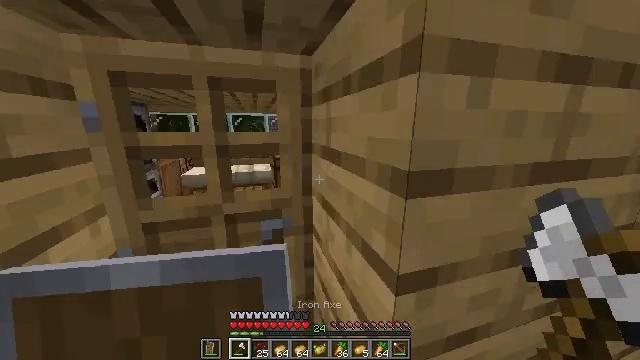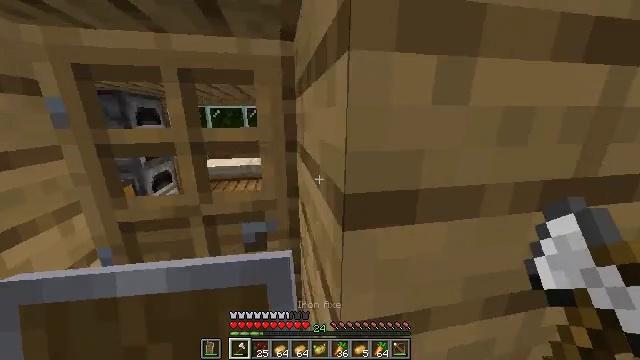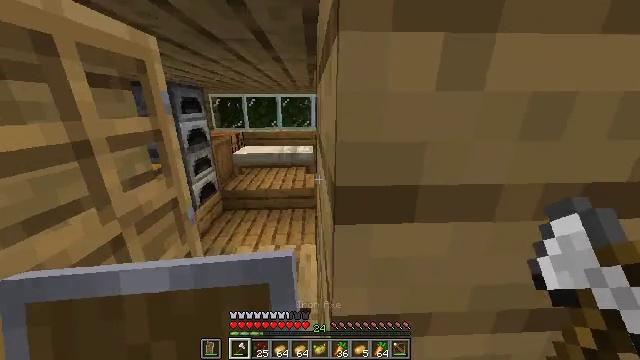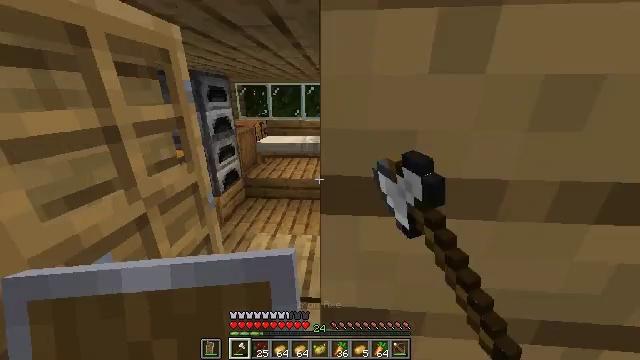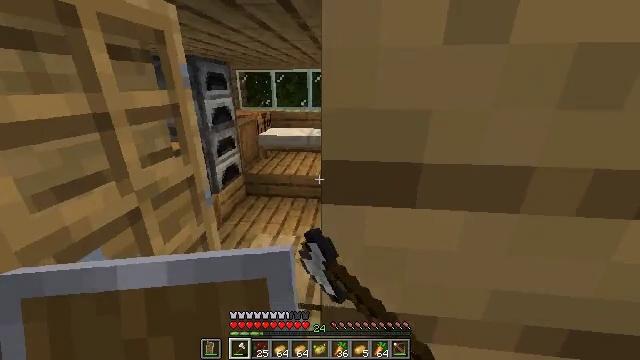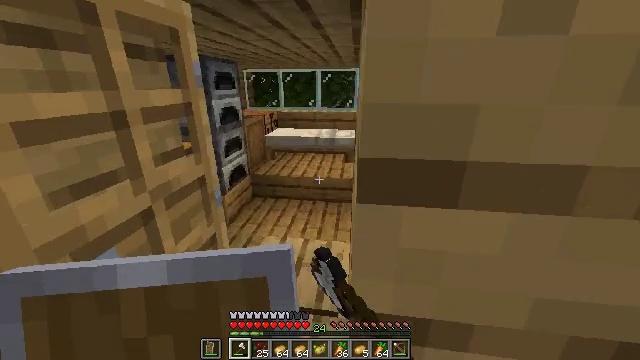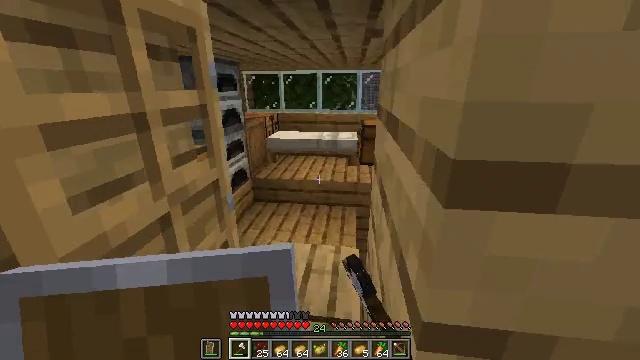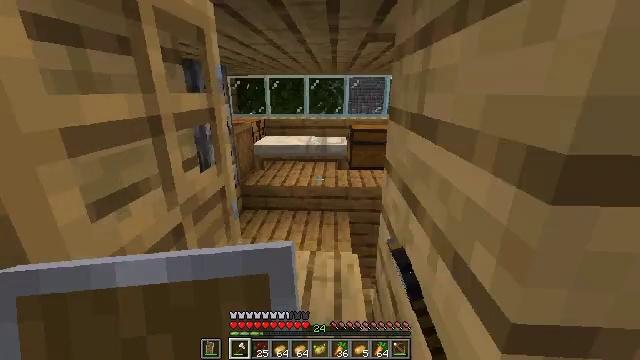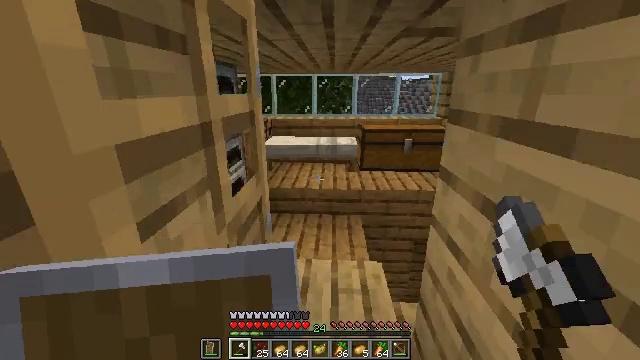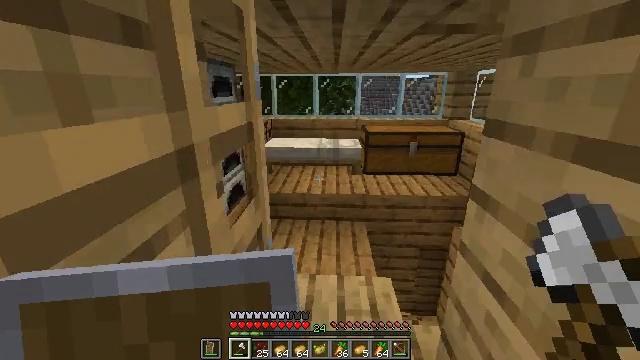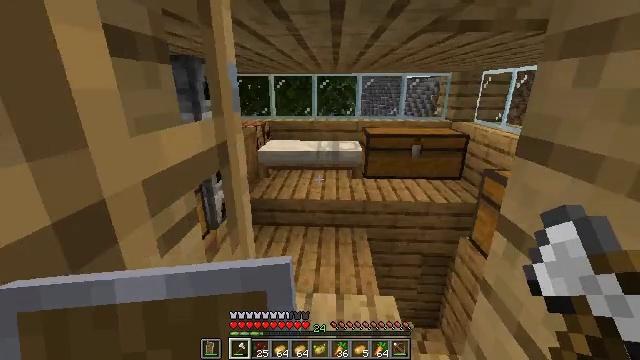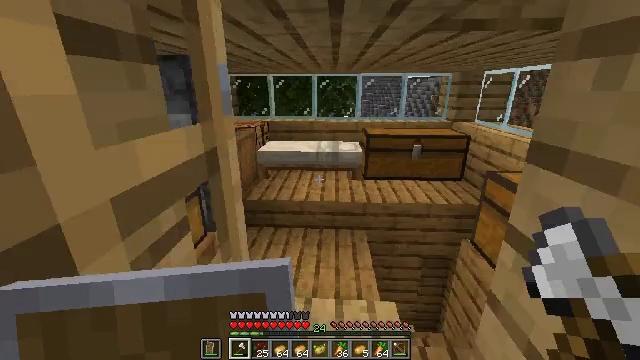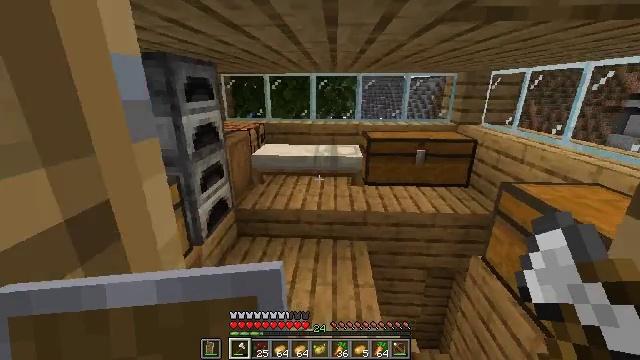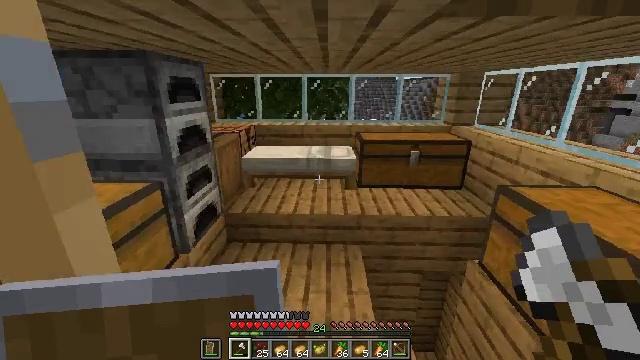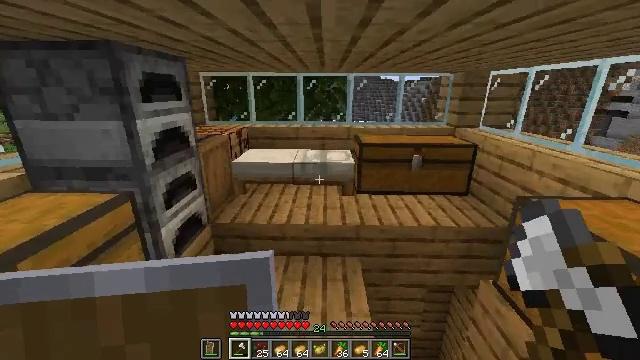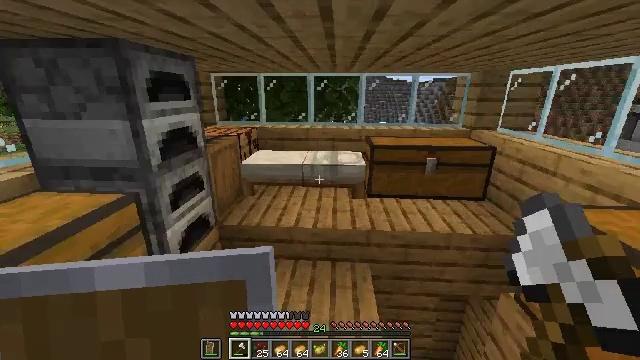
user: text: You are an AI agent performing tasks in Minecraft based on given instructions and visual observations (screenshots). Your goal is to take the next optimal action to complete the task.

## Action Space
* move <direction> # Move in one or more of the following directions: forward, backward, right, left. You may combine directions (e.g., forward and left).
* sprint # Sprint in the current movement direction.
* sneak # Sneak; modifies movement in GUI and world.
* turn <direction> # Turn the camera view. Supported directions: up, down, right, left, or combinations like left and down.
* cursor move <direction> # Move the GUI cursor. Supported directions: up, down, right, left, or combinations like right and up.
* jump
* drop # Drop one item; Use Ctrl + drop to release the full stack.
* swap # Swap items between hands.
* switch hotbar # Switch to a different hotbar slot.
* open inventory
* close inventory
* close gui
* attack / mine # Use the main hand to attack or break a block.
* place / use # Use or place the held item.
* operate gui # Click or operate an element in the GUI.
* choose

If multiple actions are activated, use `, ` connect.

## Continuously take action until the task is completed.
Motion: motion action
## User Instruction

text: Remove a poisonous potato from the inventory.
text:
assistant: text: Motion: move forward, turn left and down
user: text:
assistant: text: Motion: move forward, turn left and down, use / place
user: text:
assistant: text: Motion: move forward, turn left and down, use / place
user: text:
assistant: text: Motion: move forward and move left, turn left, use / place
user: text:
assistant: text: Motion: move forward and move left, turn left, use / place
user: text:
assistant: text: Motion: move forward and move left
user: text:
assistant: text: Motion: move forward and move left, turn right and up
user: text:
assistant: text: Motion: move forward and move left
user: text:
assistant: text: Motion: move forward
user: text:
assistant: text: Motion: move forward
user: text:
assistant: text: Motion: move forward
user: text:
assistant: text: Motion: move forward
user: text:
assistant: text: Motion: move forward, turn right
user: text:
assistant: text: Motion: move forward
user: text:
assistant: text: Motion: move forward, turn left
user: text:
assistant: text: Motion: move forward, turn left
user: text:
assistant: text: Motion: move forward, turn left
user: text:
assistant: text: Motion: move forward, turn left
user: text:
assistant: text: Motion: move forward, turn left
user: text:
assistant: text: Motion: move forward, turn left
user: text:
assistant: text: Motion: move forward, turn left
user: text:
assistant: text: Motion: move forward, turn left
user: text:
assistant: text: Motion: move forward, turn left
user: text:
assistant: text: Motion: turn left
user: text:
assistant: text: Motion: turn left, use / place
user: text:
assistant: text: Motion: use / place
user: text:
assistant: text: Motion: use / place
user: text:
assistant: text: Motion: use / place
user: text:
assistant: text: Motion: no_op
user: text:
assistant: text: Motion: open gui